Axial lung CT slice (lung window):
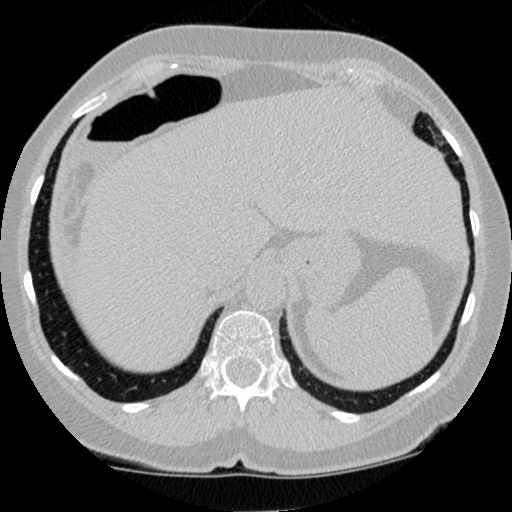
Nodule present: no